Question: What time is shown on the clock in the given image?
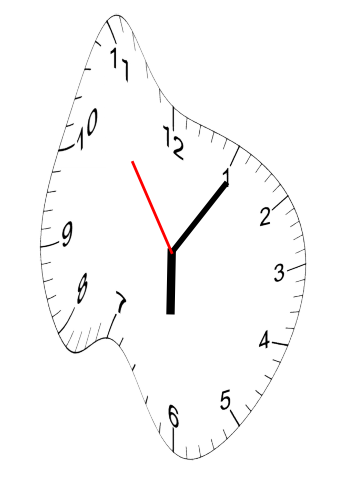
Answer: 06:05:54